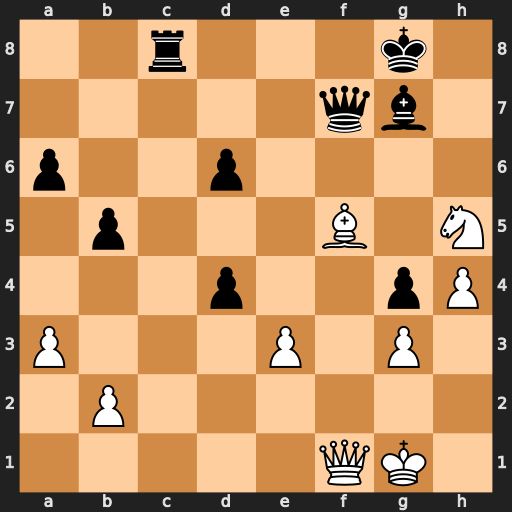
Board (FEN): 2r3k1/5qb1/p2p4/1p3B1N/3p2pP/P3P1P1/1P6/5QK1
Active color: w
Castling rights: -
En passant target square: -
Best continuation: Nxg7 Kxg7 Bxc8